Question: I need to draw a grid with 'Graphics' class (just crossed lines), and a like this picture:

I don't know any other way than draw every line/rectangle. The performance is bad if the field is wide. Is there any better way to draw these things?
Here is my current code to draw the grid:
'''
private void drawGrid(Graphics pGraphic, int pGridSize)
{
int verticalCount = this.mPicScreen.Width / pGridSize + 1;
int horizontalCount = this.mPicScreen.Height / pGridSize + 1;
Pen p = new Pen(Color.Gray);
// Vertical Lines
for (int i = 0; i < verticalCount; i++)
{
pGraphic.DrawLine(p,
new Point(i * pGridSize, 0),
new Point(i * pGridSize, this.mPicScreen.Height));
}
// Horizontal Lines
for (int i = 0; i < horizontalCount; i++)
{
pGraphic.DrawLine(p,
new Point(0, i * pGridSize),
new Point(this.mPicScreen.Width, i * pGridSize));
}
}
'''
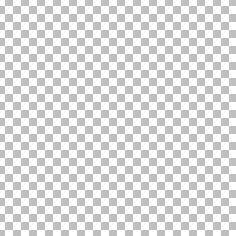
Answer: there is a better way: just use a brush
if you need to make a user defined grid size, you can use
'''
System.Drawing.TextureBrush
'''
if a random one is ok, you find in
'''
System.Drawing.Drawing2D.HatchBrush
'''
already a grid style